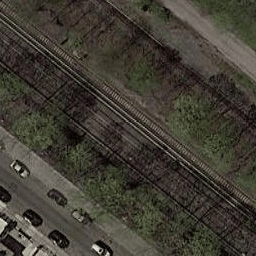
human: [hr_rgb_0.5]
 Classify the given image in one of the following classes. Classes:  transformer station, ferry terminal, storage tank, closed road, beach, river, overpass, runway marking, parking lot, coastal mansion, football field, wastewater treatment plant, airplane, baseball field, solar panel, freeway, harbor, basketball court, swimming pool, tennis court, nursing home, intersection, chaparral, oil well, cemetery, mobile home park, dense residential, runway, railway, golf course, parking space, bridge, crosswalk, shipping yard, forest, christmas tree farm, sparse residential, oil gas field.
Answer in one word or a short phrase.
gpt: railway